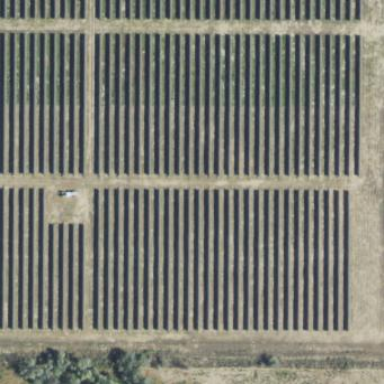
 consisting of solar photovoltaic panels."